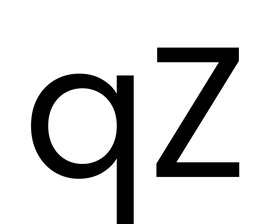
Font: Poppins-Regular